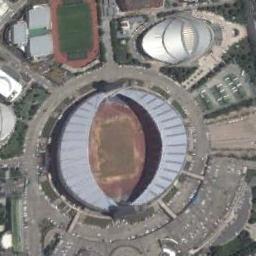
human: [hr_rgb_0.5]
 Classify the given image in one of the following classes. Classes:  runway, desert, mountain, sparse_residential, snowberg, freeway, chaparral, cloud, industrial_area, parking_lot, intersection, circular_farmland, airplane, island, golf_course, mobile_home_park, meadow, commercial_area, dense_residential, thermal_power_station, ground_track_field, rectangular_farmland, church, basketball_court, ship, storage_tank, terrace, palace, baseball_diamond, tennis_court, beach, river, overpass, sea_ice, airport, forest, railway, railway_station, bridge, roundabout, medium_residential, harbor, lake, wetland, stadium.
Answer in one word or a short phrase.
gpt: stadium